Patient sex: F
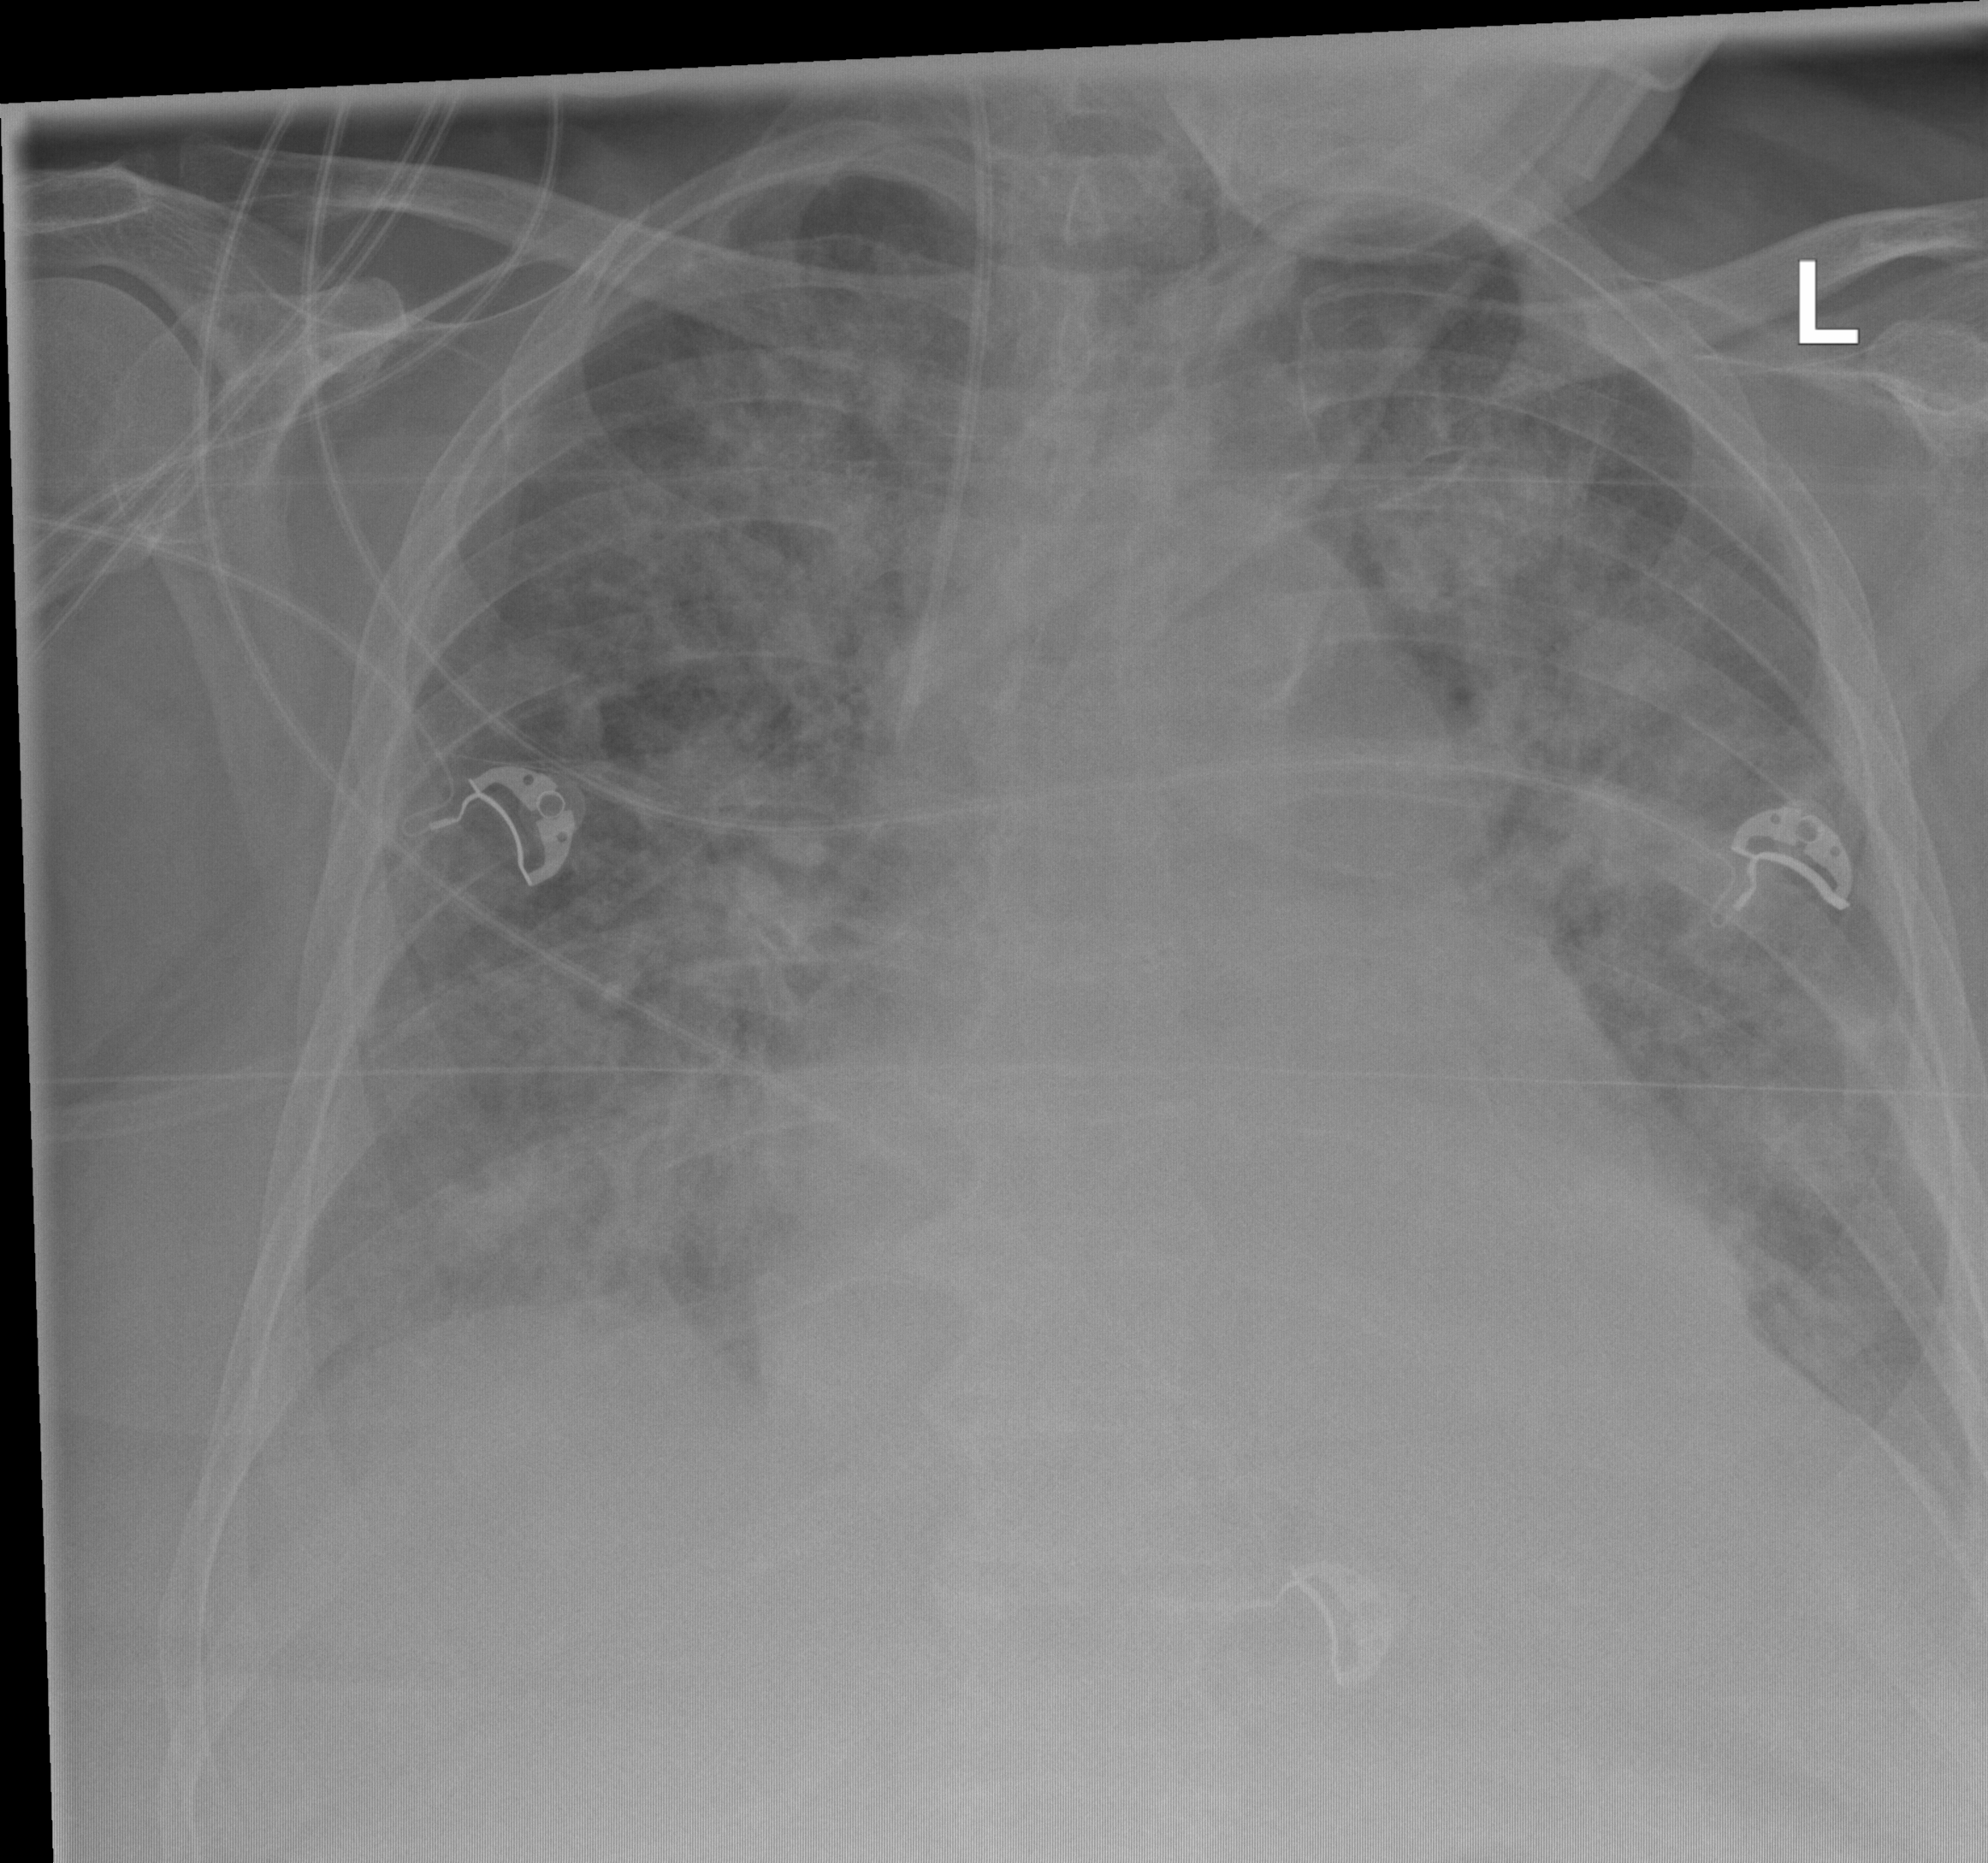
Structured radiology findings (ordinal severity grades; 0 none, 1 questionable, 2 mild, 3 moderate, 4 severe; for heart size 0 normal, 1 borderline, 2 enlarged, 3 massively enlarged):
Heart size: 2
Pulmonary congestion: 2
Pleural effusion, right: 2
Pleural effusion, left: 1
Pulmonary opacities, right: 3
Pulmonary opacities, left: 3
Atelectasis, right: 2
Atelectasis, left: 2